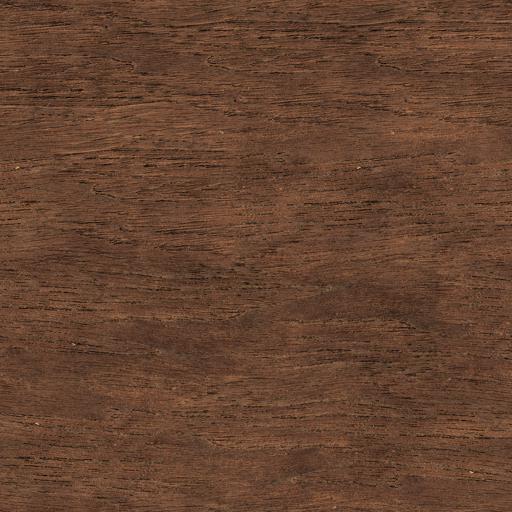
Tags: rough wood wooden